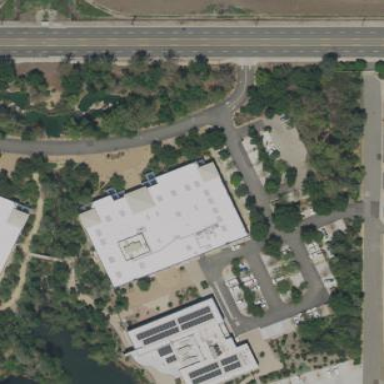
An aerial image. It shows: Building.